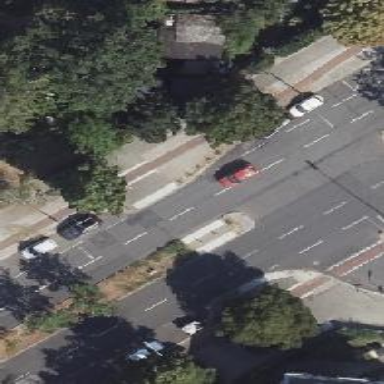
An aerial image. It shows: Footway crossing with central island.